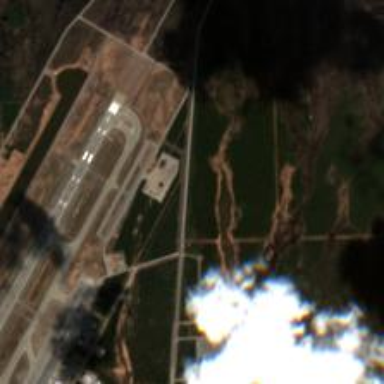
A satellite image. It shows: Runway at airport.